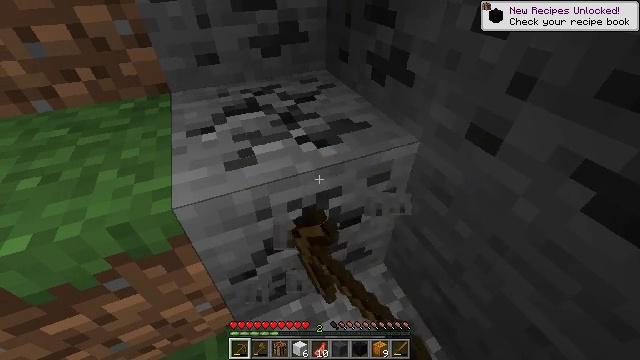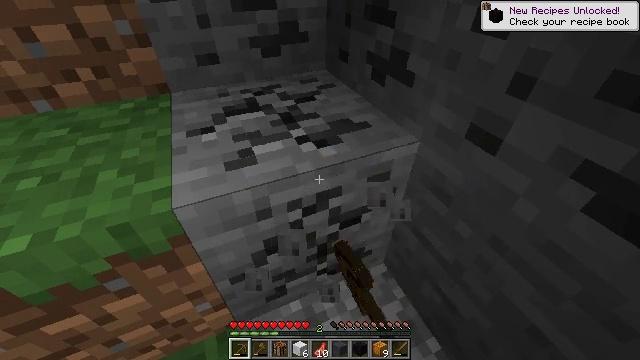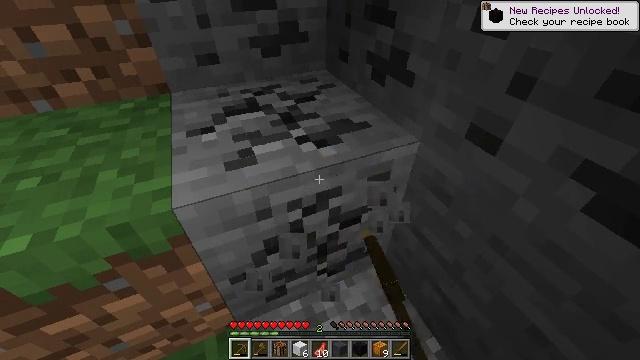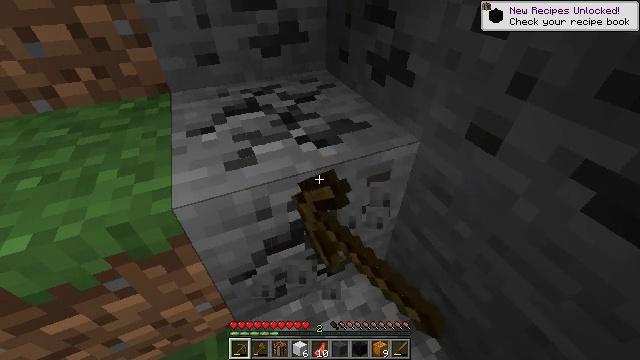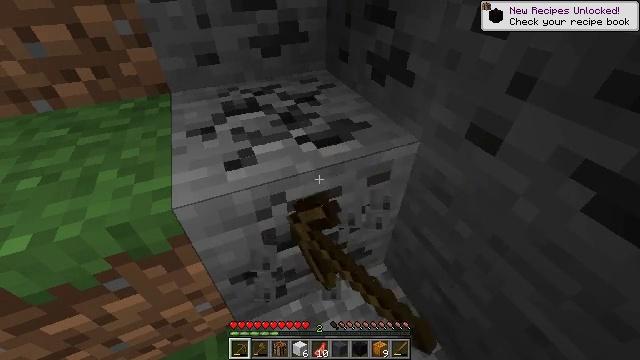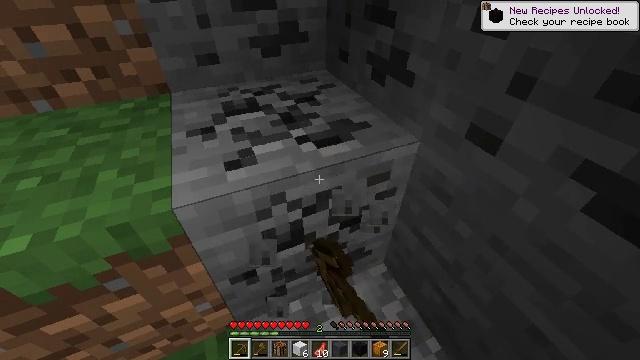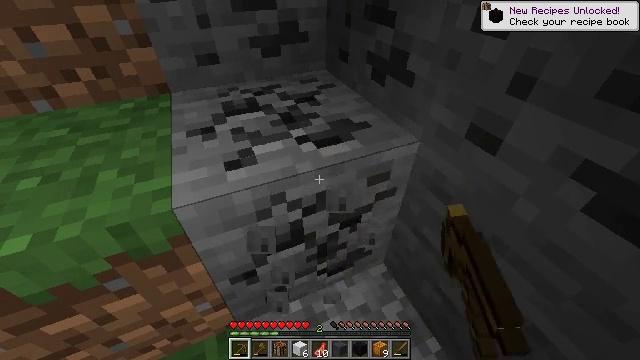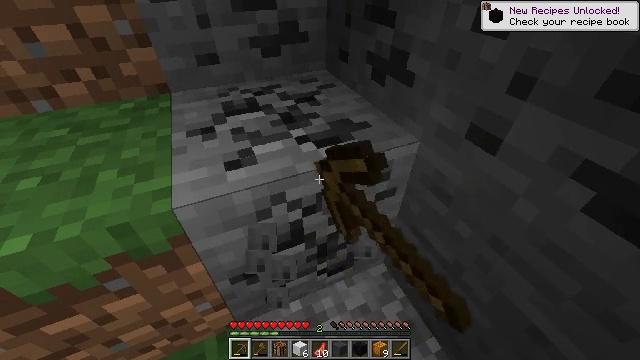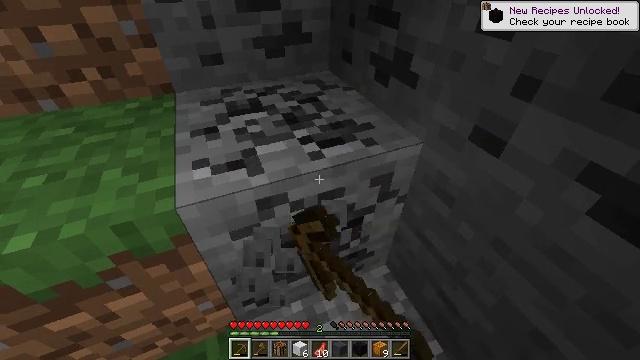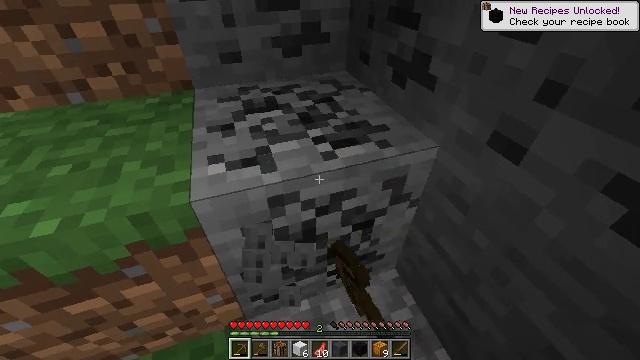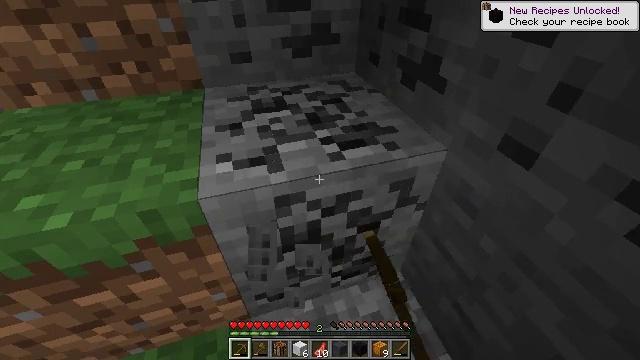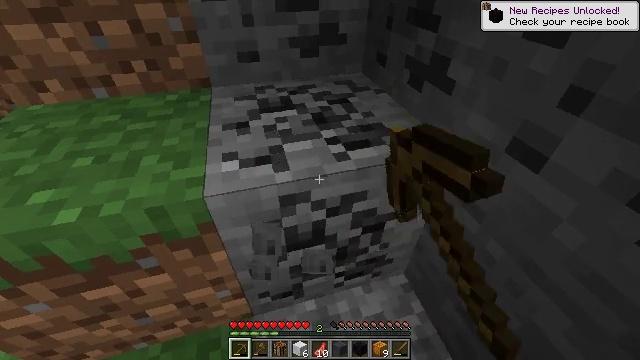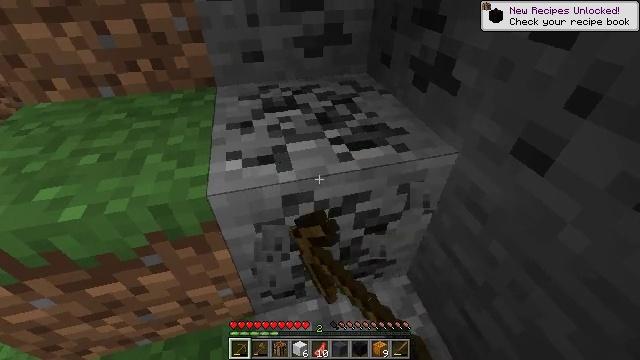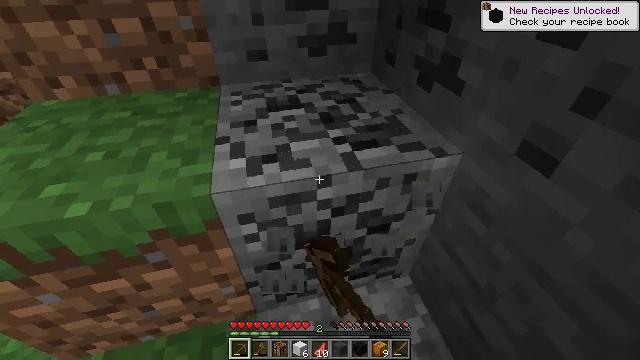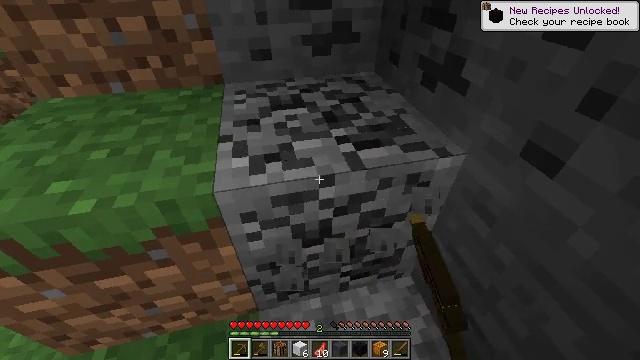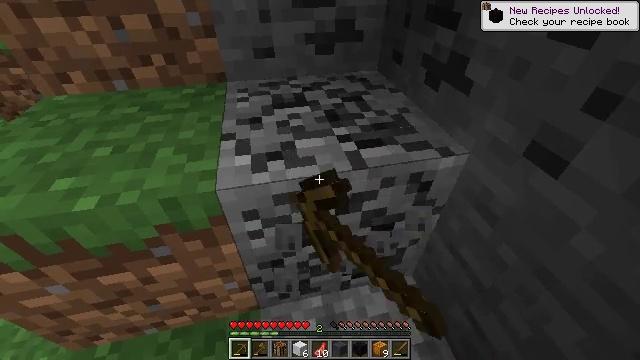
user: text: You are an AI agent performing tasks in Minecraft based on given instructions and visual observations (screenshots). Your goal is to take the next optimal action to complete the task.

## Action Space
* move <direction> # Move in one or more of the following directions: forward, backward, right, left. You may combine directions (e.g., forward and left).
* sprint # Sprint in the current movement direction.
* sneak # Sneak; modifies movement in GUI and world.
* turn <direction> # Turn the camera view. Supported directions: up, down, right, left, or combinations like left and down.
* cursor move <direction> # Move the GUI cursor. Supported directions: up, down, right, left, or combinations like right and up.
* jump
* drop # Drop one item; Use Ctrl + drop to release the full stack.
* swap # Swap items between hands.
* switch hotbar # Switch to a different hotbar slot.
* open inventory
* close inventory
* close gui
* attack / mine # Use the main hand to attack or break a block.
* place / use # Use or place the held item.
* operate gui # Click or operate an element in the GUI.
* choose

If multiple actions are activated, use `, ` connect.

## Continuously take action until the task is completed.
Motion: motion action
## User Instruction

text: Mine the coal ore underground.
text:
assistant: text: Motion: attack / mine
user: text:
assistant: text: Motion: attack / mine
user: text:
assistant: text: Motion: attack / mine
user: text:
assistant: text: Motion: attack / mine
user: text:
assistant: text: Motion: attack / mine
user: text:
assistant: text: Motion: attack / mine
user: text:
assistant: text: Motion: attack / mine
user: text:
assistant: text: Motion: attack / mine
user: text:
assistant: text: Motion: turn left, attack / mine
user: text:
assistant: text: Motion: turn left, attack / mine
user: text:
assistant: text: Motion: turn left, attack / mine
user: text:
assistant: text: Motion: attack / mine
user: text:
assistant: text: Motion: attack / mine
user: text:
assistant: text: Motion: attack / mine
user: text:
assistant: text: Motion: attack / mine
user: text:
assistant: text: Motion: attack / mine
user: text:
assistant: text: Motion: attack / mine
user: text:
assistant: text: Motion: attack / mine
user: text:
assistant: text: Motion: attack / mine
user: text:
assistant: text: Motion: attack / mine
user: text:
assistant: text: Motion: turn left, attack / mine
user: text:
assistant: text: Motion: turn left, attack / mine
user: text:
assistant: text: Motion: attack / mine
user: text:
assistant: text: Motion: attack / mine
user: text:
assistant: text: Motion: move right, turn left, attack / mine
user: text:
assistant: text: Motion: move right, turn left
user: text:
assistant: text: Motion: move forward and move right, turn left
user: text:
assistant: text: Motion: move forward and move right, turn left
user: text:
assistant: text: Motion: move forward, turn left
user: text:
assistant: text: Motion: move forward, turn up